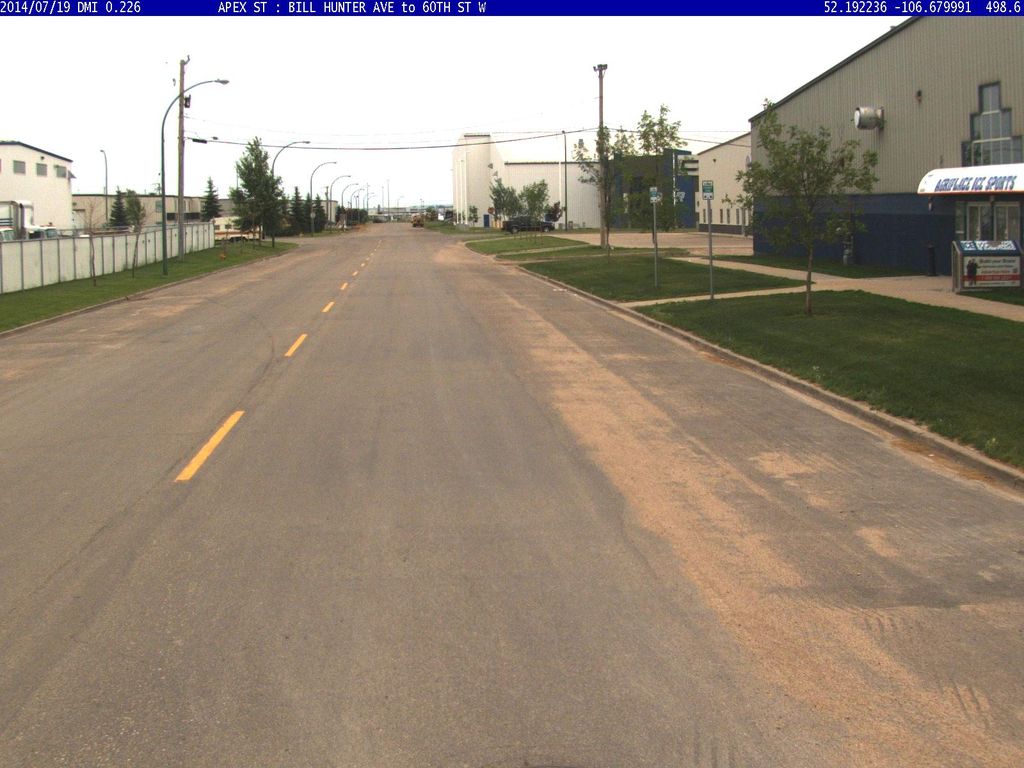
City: saskatoon